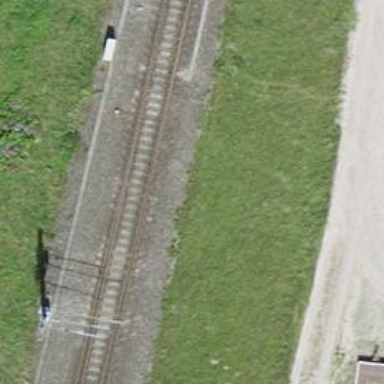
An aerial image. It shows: Single railway track with electrified contact line.